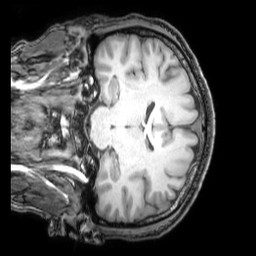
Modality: T1w
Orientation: coronal
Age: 27
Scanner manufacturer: philips
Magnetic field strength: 3 T
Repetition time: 0.007 s
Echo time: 0.003501 s